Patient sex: M
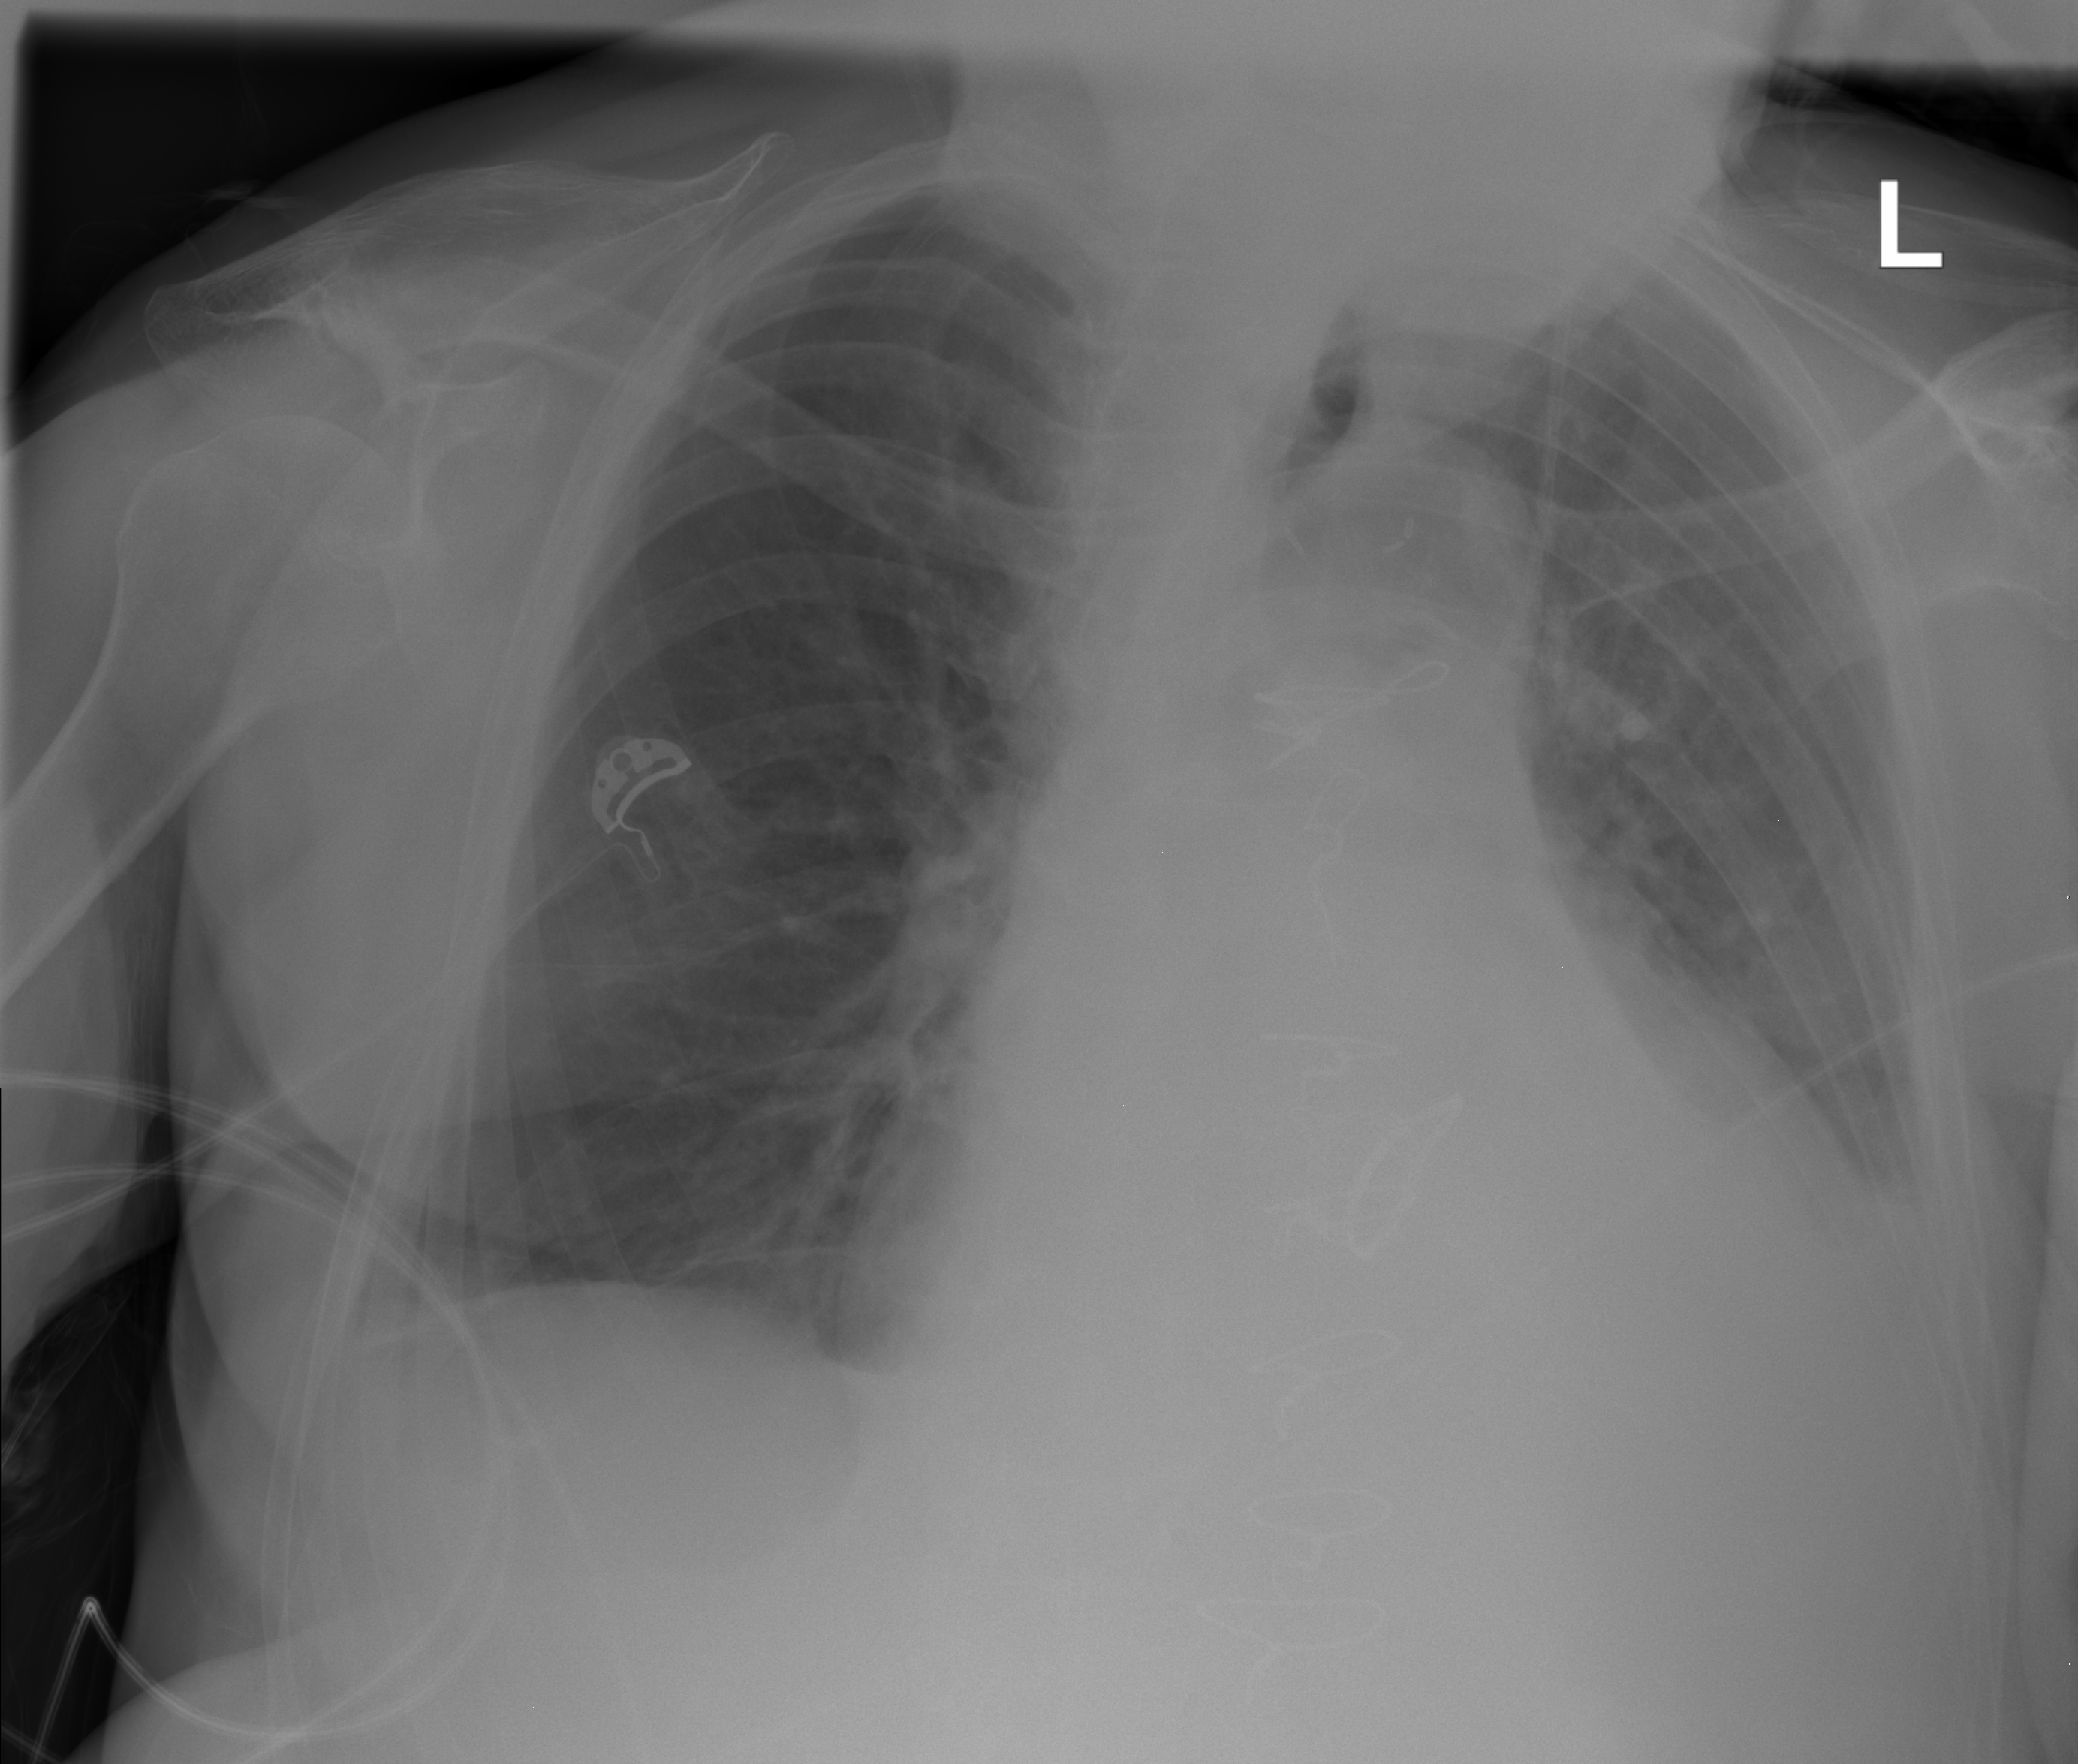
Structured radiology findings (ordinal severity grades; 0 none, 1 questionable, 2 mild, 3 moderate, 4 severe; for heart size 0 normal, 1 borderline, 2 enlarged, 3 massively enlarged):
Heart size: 3
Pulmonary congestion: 0
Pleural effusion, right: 1
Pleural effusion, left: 2
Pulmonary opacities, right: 0
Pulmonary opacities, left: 0
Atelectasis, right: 0
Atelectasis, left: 1